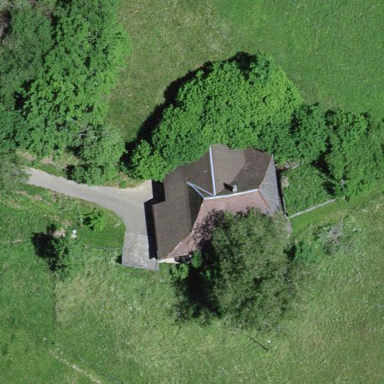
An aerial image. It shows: Farm building.